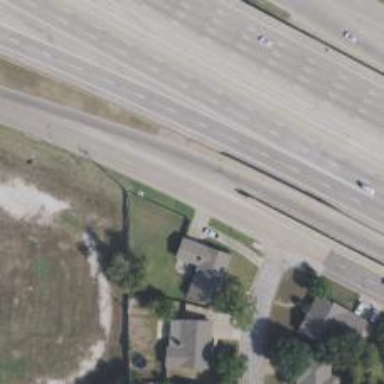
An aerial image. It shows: Secondary road with frontage road alongside.